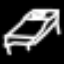
Label: bed